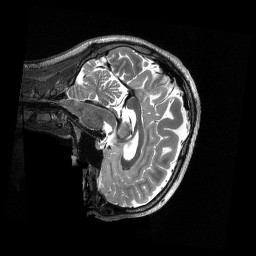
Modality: T2w
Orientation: sagittal
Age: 29
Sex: male
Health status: healthy
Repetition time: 3.2 s
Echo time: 0.563 s